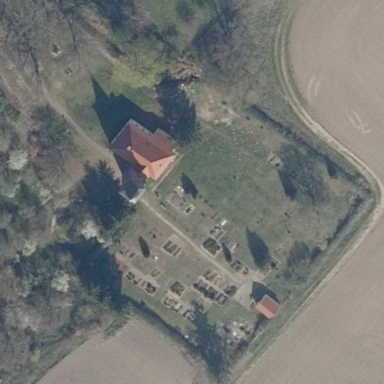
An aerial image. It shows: Cemetery.